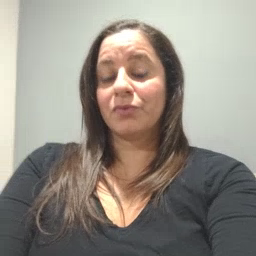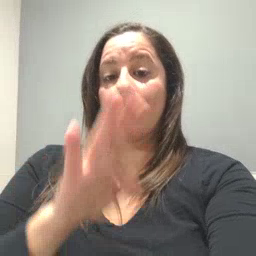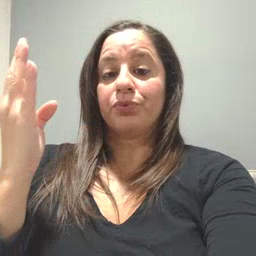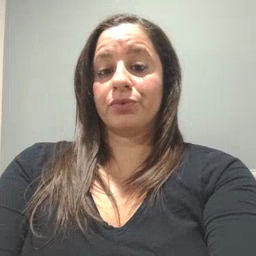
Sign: open